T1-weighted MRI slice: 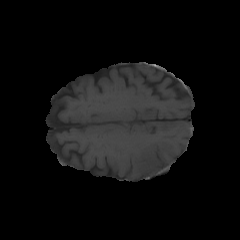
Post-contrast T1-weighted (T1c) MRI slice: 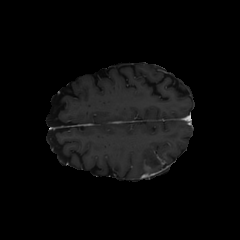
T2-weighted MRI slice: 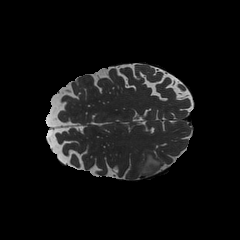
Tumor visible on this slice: yes